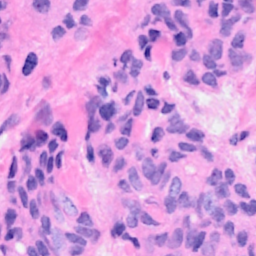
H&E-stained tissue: Breast